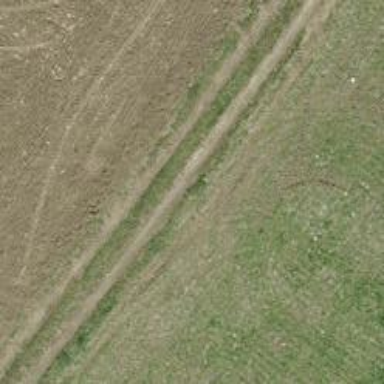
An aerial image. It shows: Track with grade 4 tracktype.